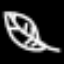
Label: leaf